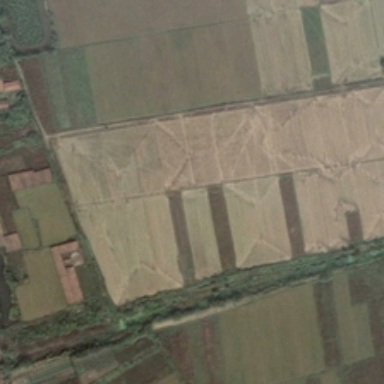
The cream colored farmland is between the brown and a light green one .